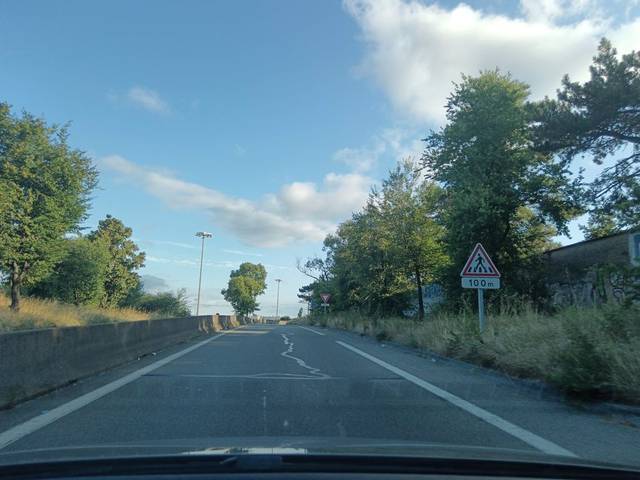
Region: France
Coordinates: 45.76, 4.91